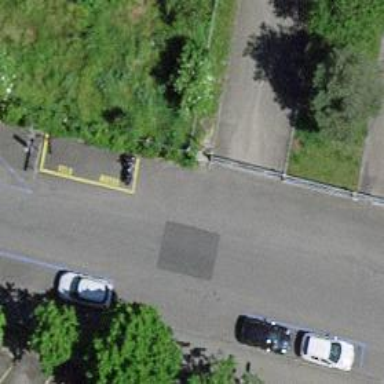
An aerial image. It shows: Gate.